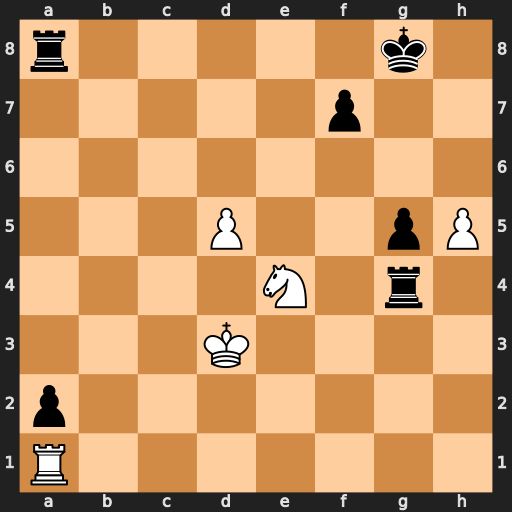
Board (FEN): r5k1/5p2/8/3P2pP/4N1r1/3K4/p7/R7
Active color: w
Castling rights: -
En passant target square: -
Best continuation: Nf6+ Kg7 Nxg4